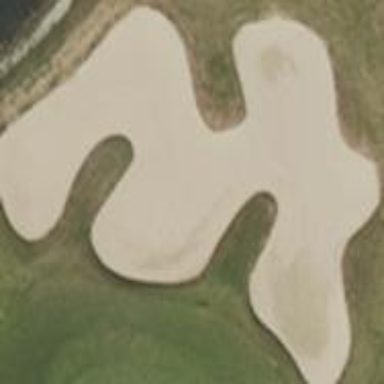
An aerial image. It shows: Bunker on golf course.